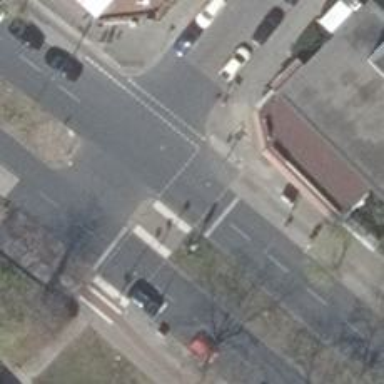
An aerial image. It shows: Crossing with traffic signals.